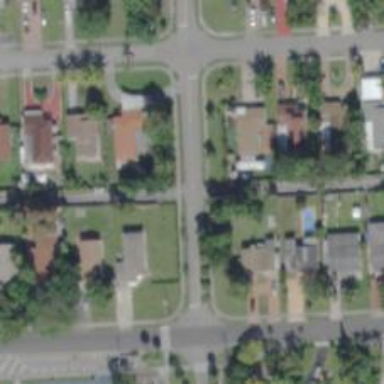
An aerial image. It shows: Alley classified as service road.